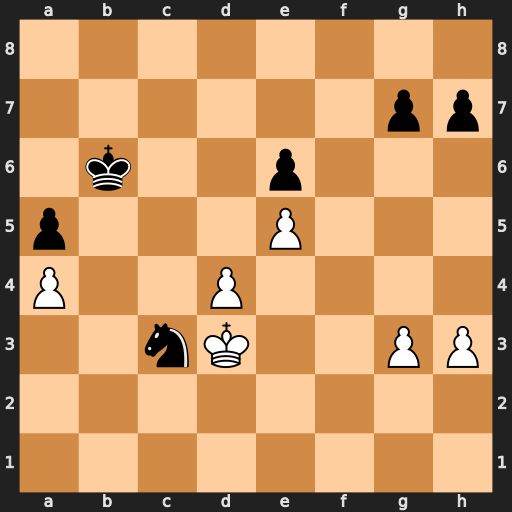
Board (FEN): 8/6pp/1k2p3/p3P3/P2P4/2nK2PP/8/8
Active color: w
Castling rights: -
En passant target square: -
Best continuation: Kxc3